Field crop: maize
Growth stage: 2
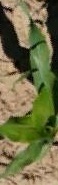
Species: maize